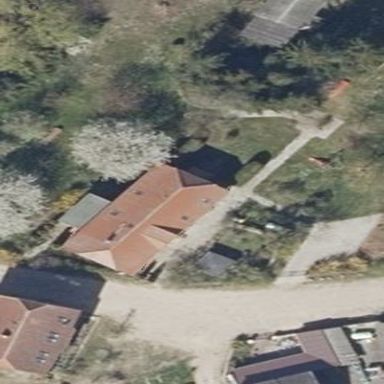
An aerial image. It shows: Detached building with half-hipped roof.